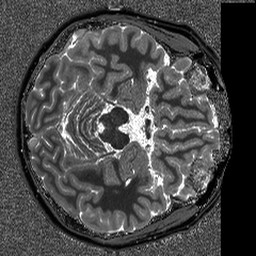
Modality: T1map
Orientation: axial
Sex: male